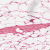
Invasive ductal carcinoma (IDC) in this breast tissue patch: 0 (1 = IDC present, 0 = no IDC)